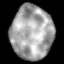
Tissue: lung
Cell type: T cells
Senescence score: 0.2342
Nuclear area (px): 2185
Mean DAPI intensity: 165.254